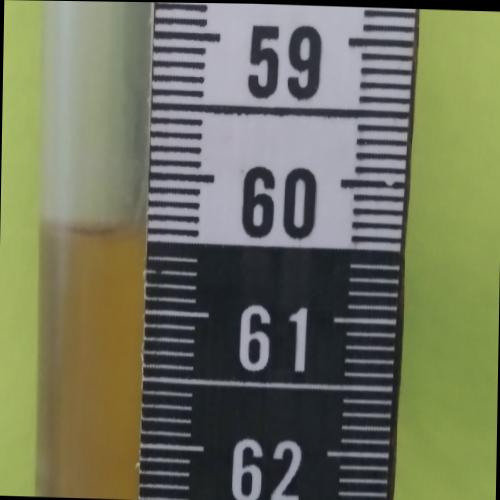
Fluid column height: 60.4 cm